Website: macys
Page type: customer-info-address
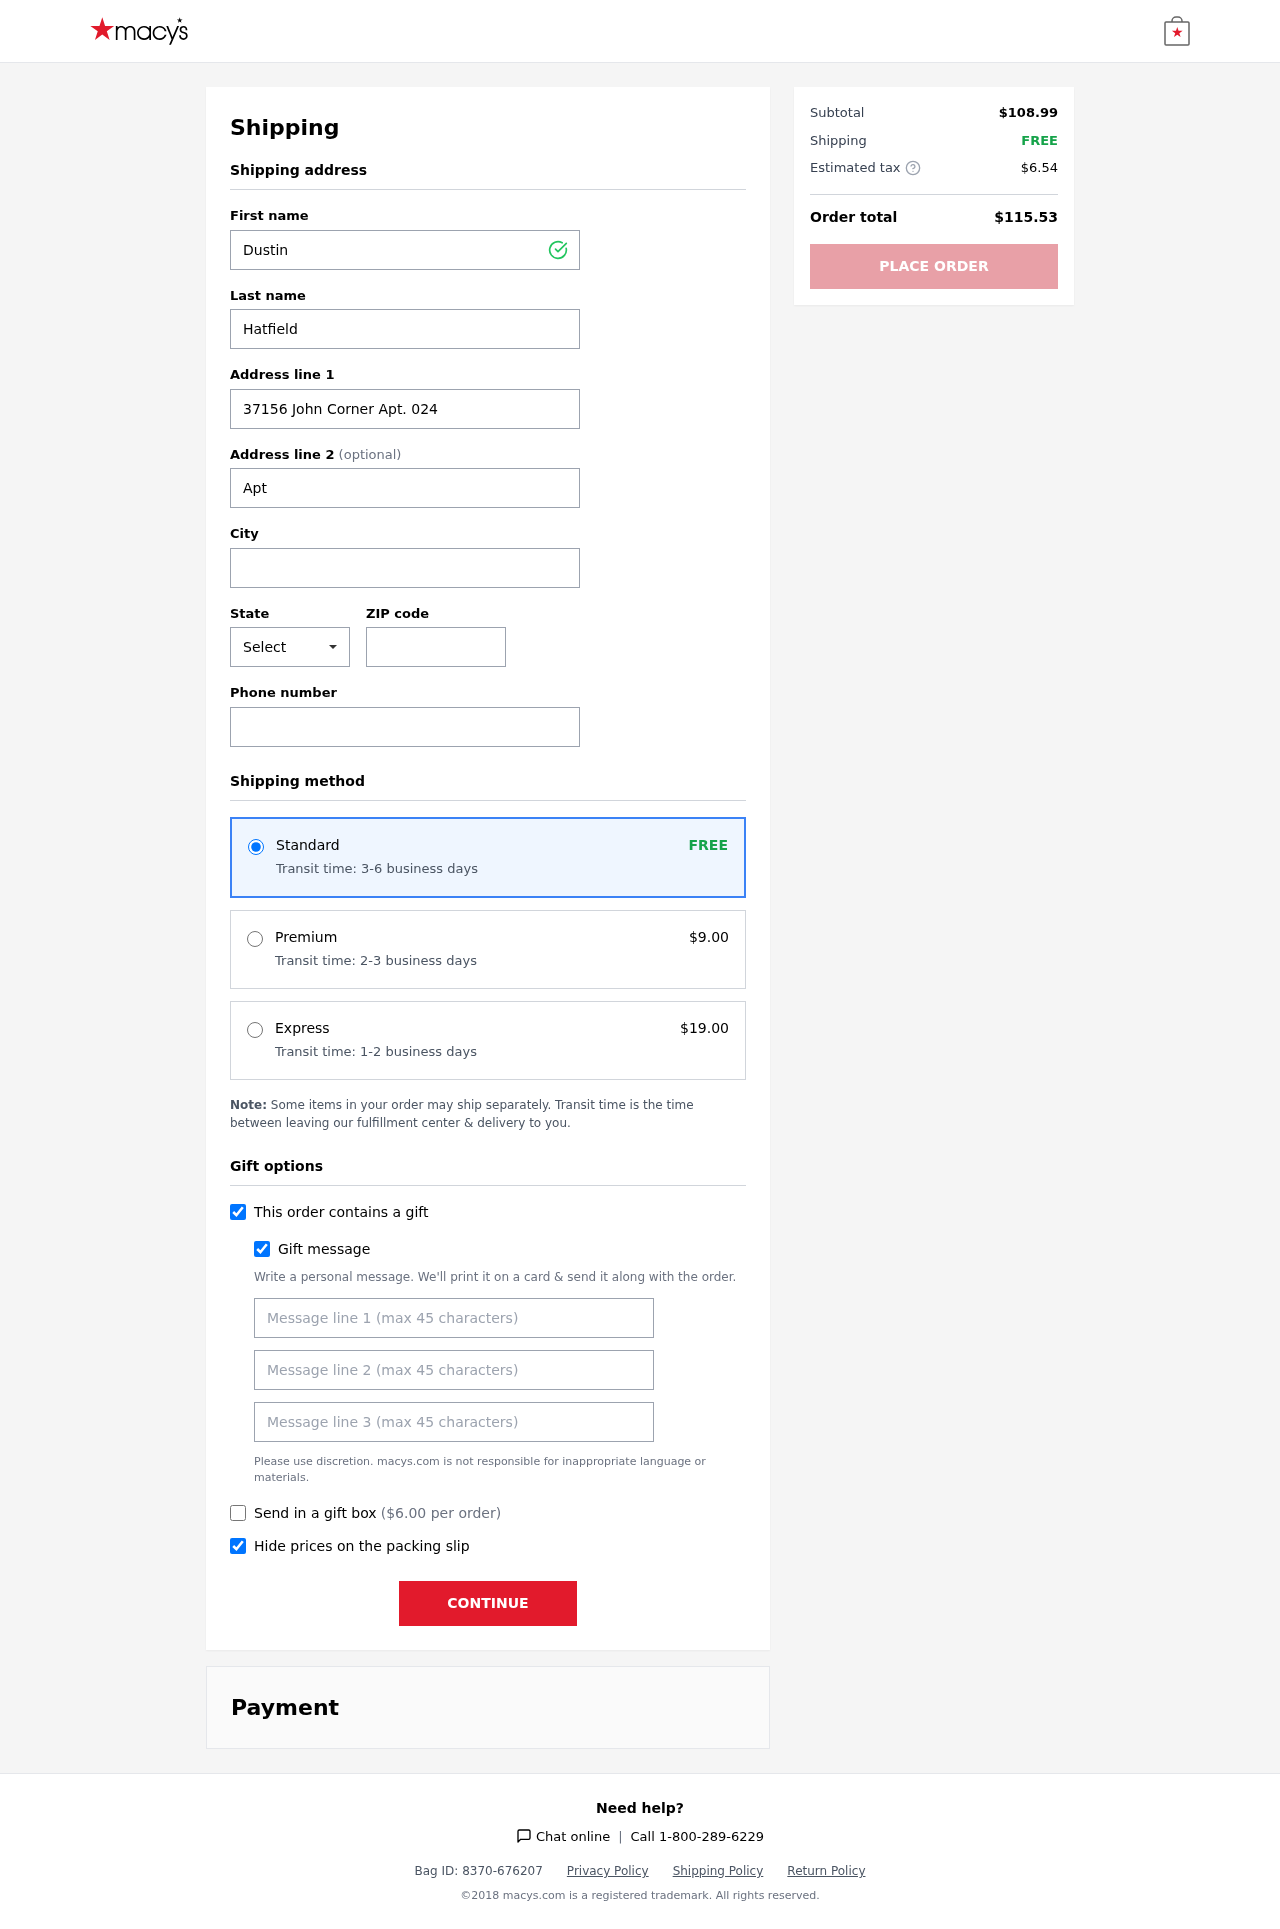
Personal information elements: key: PII_CITY
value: West James
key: PII_FIRSTNAME
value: Dustin
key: PII_GIFT_MESSAGE
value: Hey Christopher, I thought these would keep your hands warm while you’re out enjoying the chilly days ahead! Perfect for those long walks or coffee runs. Hope you like them!  Dustin
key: PII_LASTNAME
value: Hatfield
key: PII_PHONE
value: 9536749154
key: PII_POSTCODE
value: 03962
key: PII_STATE_ABBR
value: AR
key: PII_STREET
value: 37156 John Corner Apt. 024
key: PII_STREET2
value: Apt. 224
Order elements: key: ORDER_SHIPPING_STANDARD
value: FREE
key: ORDER_SHIPPING_STANDARD_TIME
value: Transit time: 3-6 business days
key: ORDER_SHIPPING_PREMIUM
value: $9.00
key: ORDER_SHIPPING_PREMIUM_TIME
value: Transit time: 2-3 business days
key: ORDER_SHIPPING_EXPRESS
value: $19.00
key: ORDER_SHIPPING_EXPRESS_TIME
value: Transit time: 1-2 business days
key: ORDER_GIFT_BOX_FEE
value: $6.00
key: ORDER_SUBTOTAL
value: $108.99
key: ORDER_SHIPPING_COST
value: FREE
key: ORDER_TAX
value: $6.54
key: ORDER_TOTAL
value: $115.53